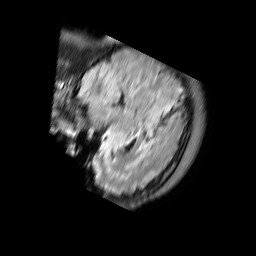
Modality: FLAIR
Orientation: sagittal
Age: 39
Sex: female
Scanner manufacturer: philips
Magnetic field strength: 3 T
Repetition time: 11 s
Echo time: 0.12 s